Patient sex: F
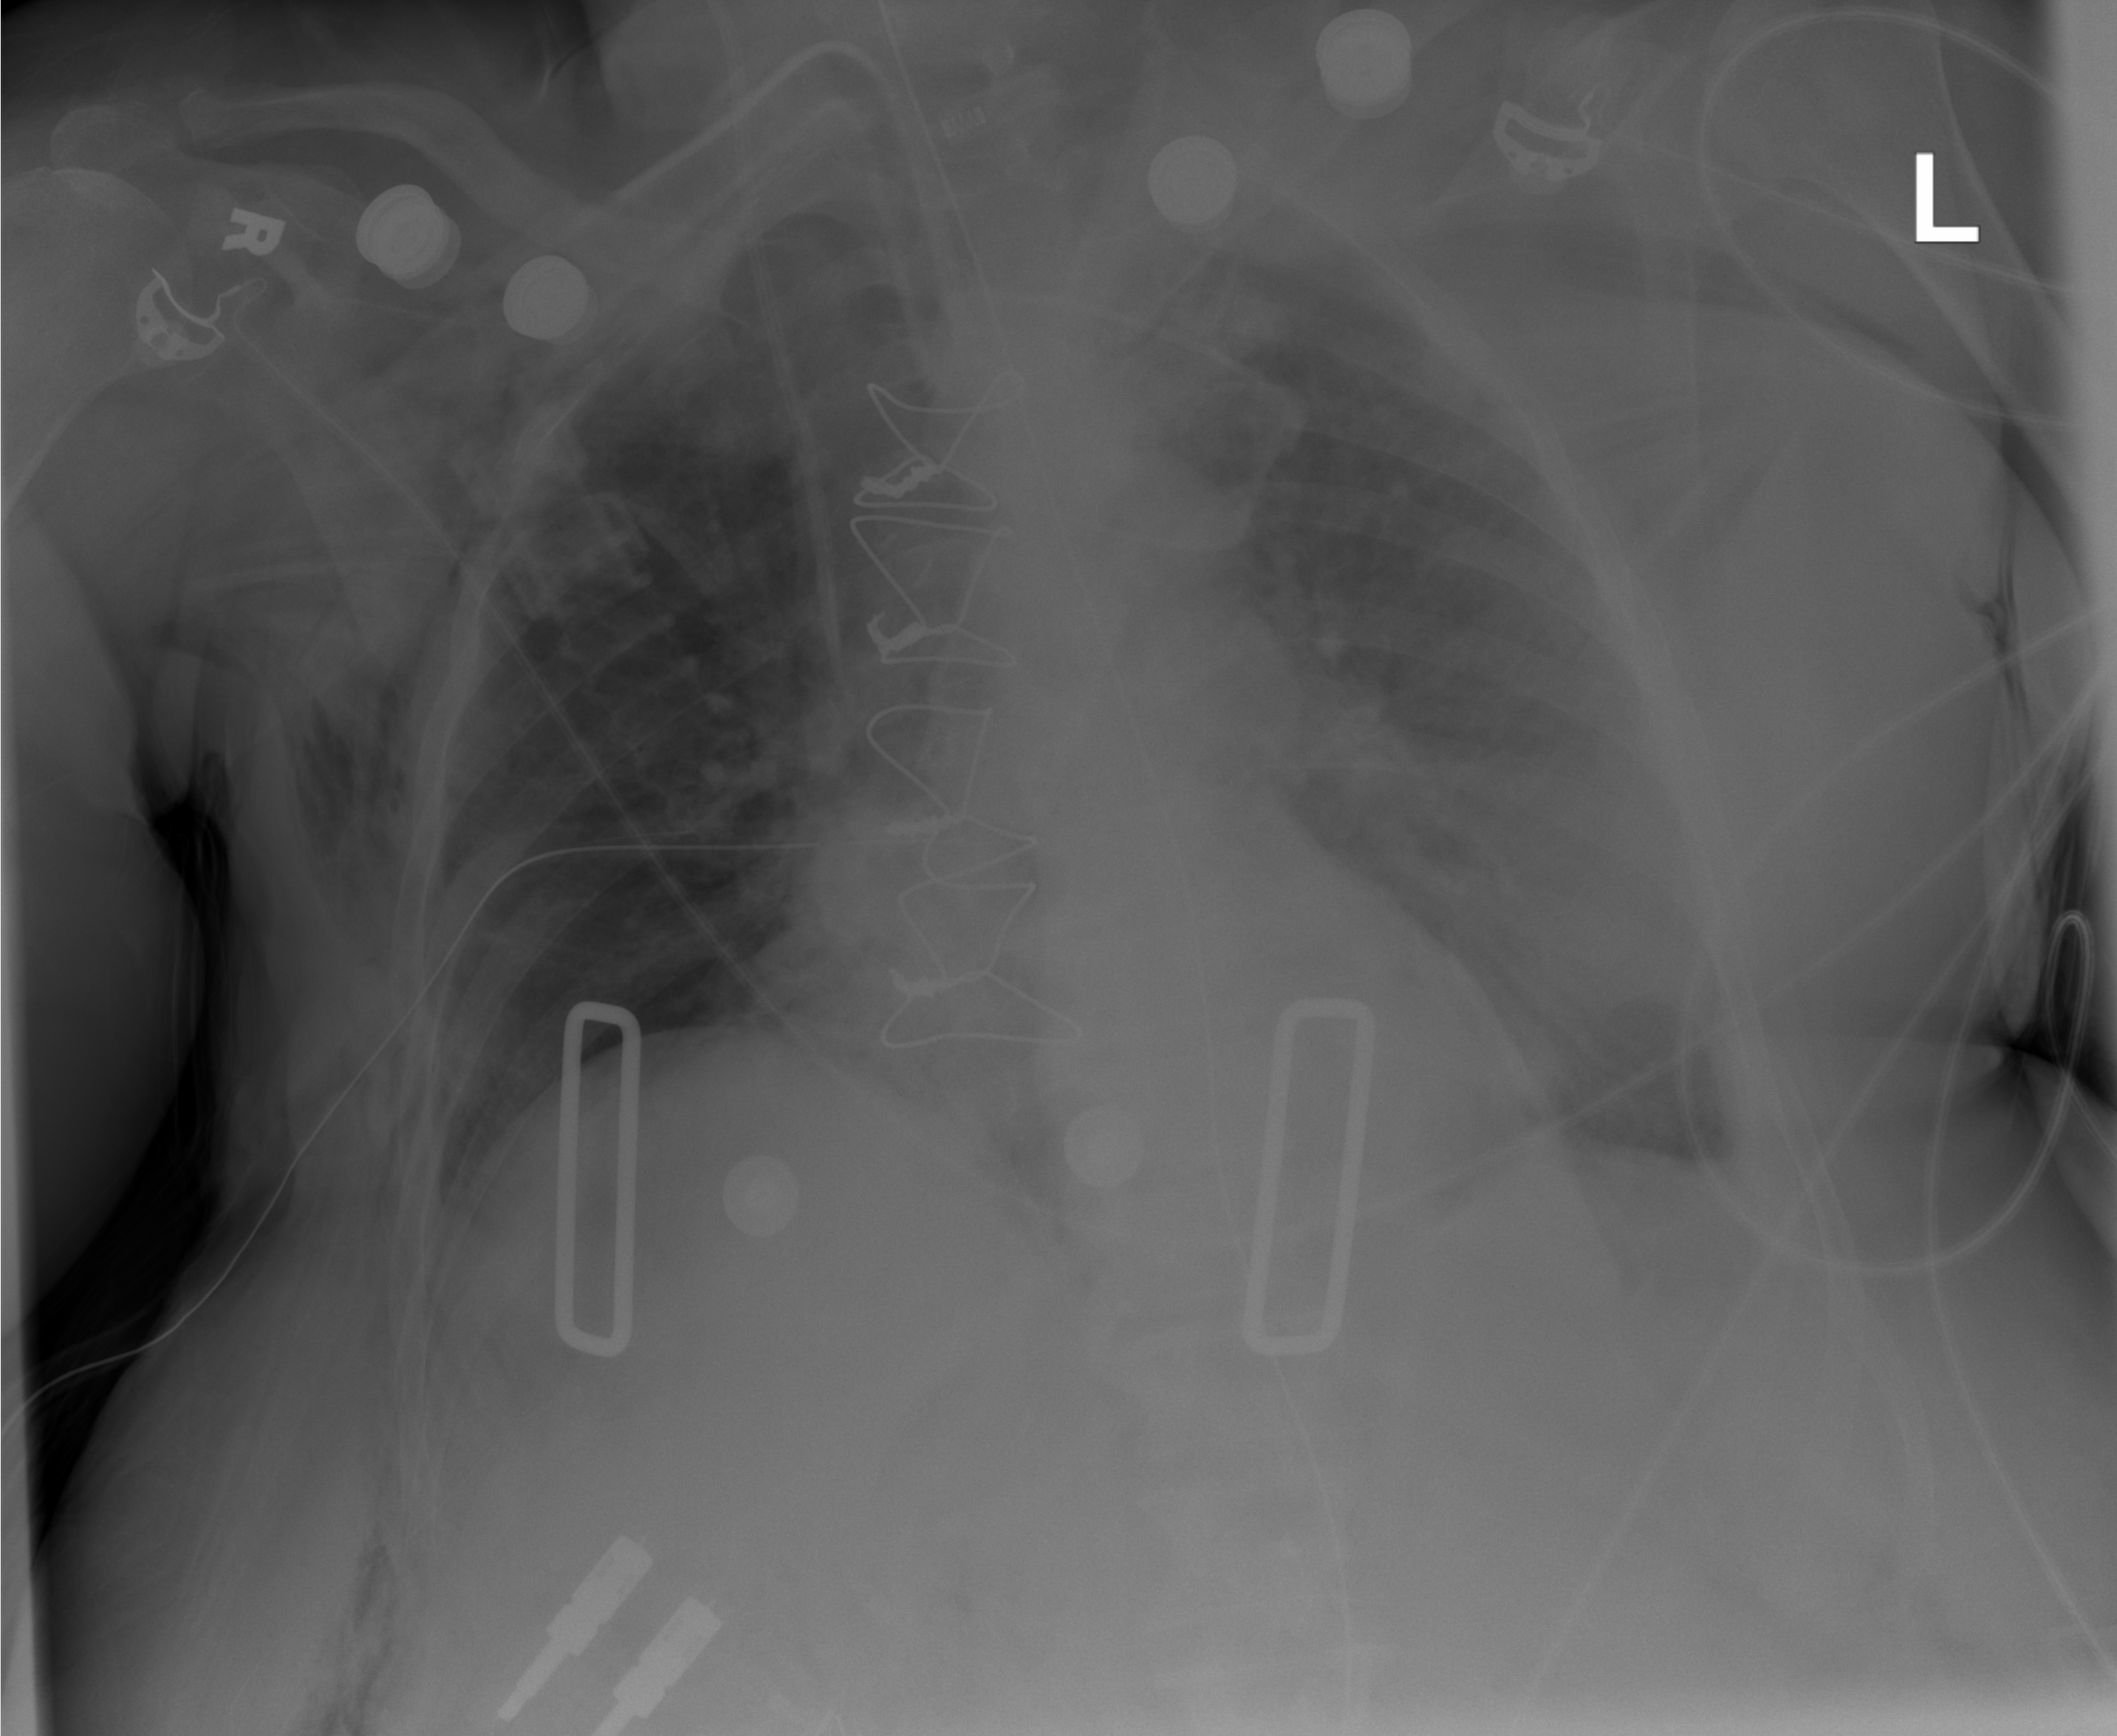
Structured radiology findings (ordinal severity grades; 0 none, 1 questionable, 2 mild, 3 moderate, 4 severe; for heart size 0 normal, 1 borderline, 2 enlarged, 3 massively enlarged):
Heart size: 2
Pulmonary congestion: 2
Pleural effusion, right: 0
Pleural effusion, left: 3
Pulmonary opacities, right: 0
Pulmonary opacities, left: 2
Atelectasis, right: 2
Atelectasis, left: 2